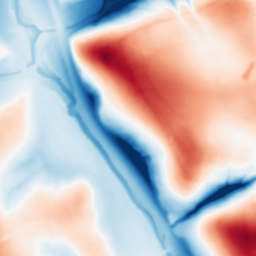
Category: multiscale
Decomposition family: dog_multiscale
Decomposition parameters: sigma_ratio: 2
n_scales: 5
base_sigma: 1
Upsampling method: cubic_mitchell
Upsampling parameters: scale: 4
Upsampling scale: 4